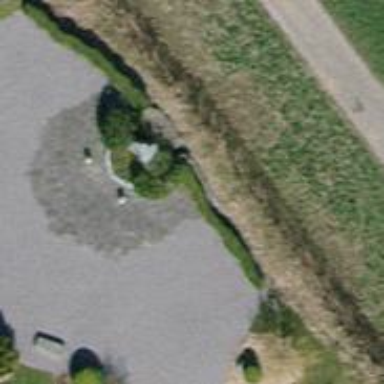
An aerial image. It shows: Historic memorial.